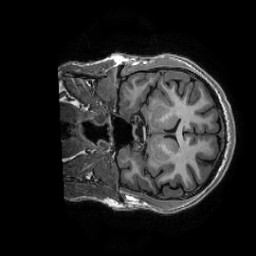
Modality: T1w
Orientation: coronal
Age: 26
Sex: male
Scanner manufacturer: ge
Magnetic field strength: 3 T
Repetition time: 0.0073 s
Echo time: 0.003 s